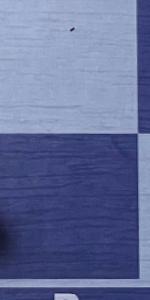
Label: Empty